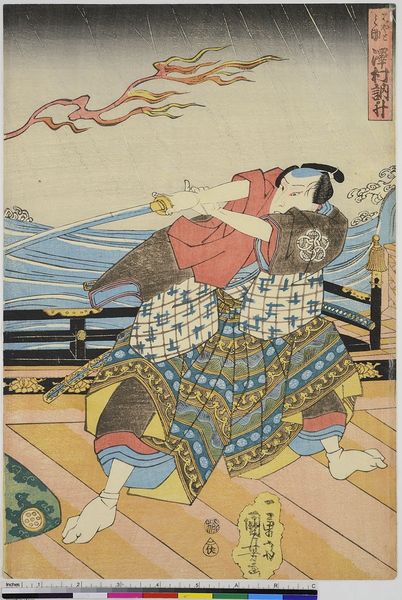
Titel: Der Schauspieler Sawamura Tossho als Hayatonosuke
Künstler: Utagawa Kuniyoshi
Standort: Hamburg
Institution: Museum für Kunst und Gewerbe Hamburg
Schlagwörter: blau, feuer, kampf, kämpfer, mann, meer, wasser, weiß, gelb, grün, ocker, see, ufer, braun, schwarz, rot, zaun, kleidung, stehen, boot, terrasse, holzschnitt, japan, schrift, welle, wellen, papier, mauer, grafik, graphik, kutter, sturm, woge, wogen, socken, schriftzeichen, flamme, balustrade, asien, druck, druckgraphik, schnitt, druckgrafik, schwert, kämpfen, ostasien, china, zeit, deck, schauspieler, farbholzschnitt, tradition, schauspielerin, reeling, samurai, reispapier, kabuki, edo, reproduktionen, druckerzeugnisse, druckgraphk, chian, bushido